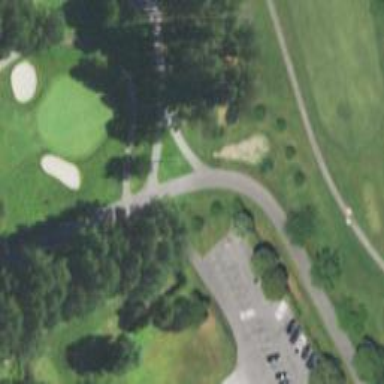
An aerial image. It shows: Driveway that serves as golf path.